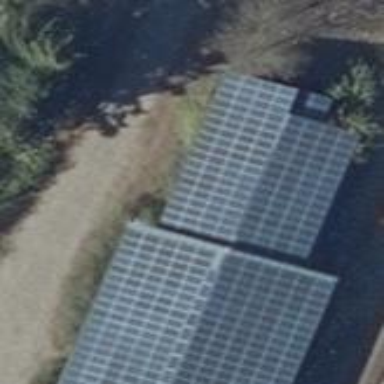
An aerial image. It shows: Train station building with gabled blue roof. The station has small solar power generator using photovoltaic panels for electricity production.